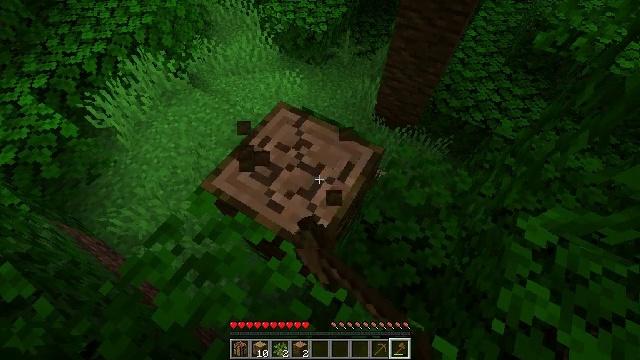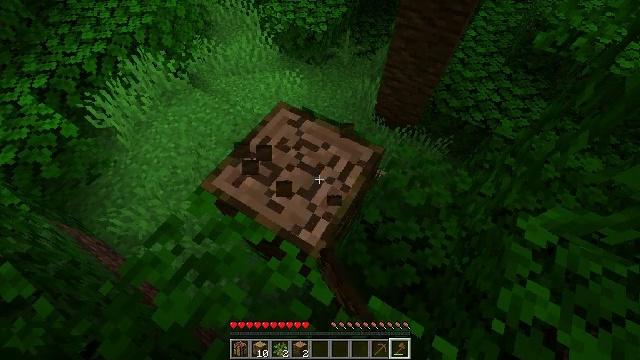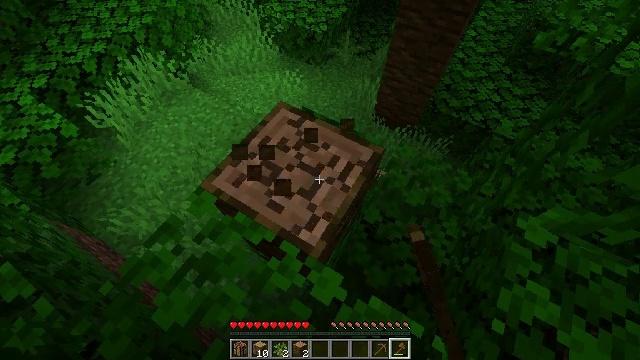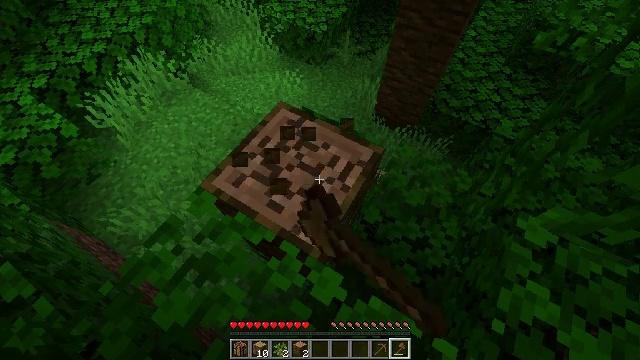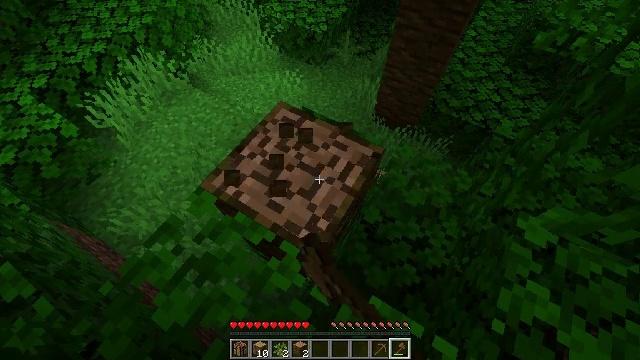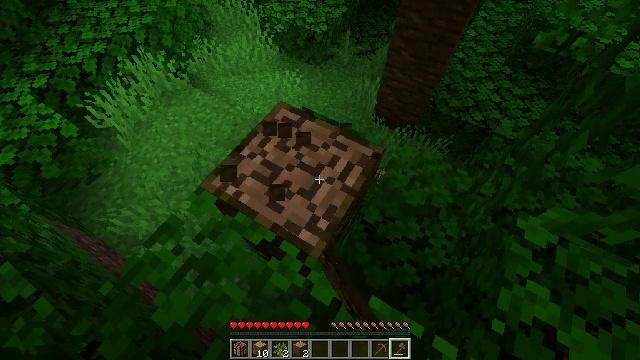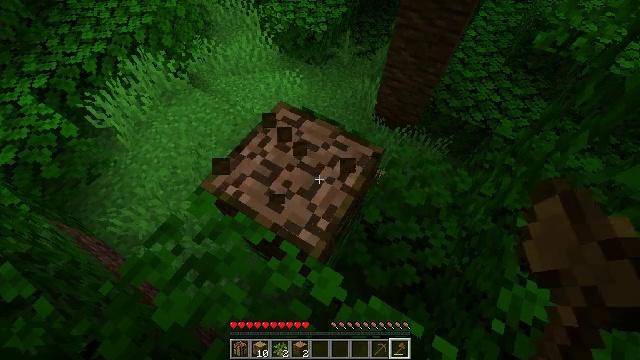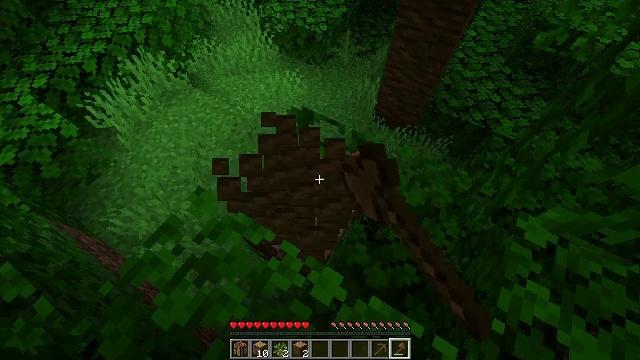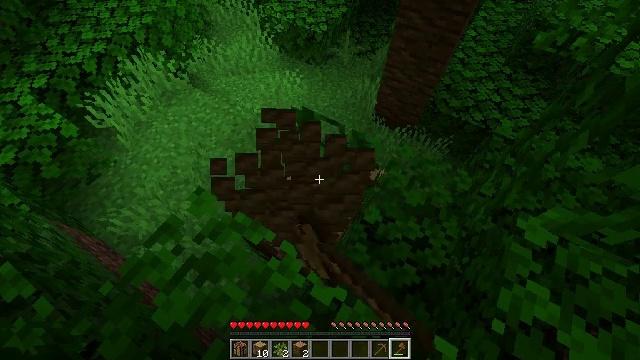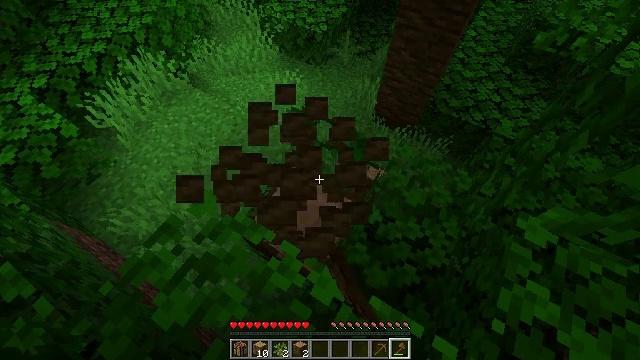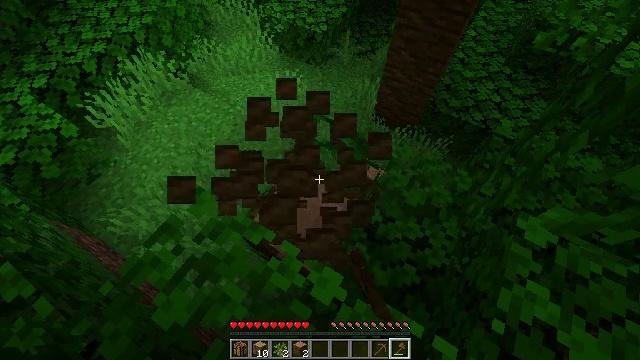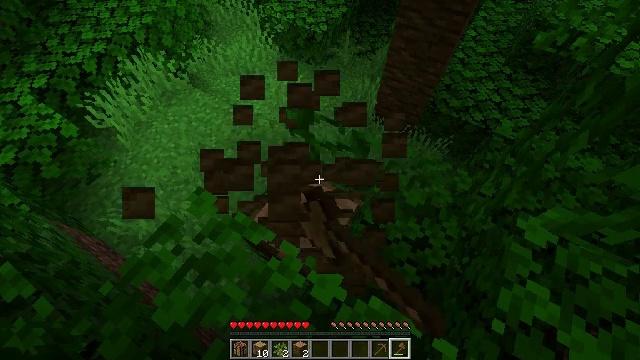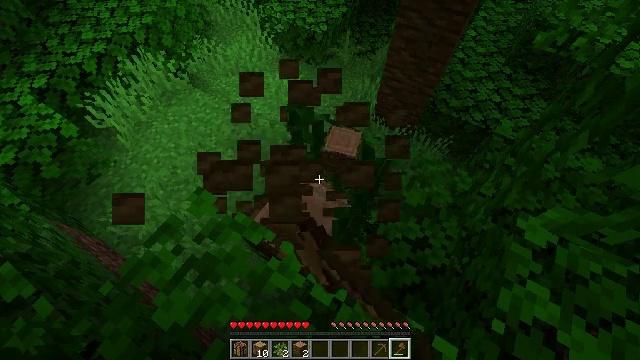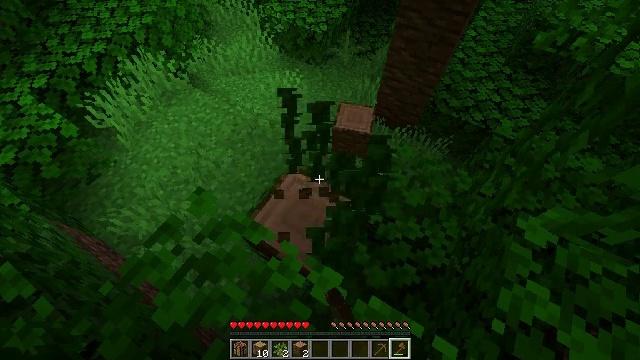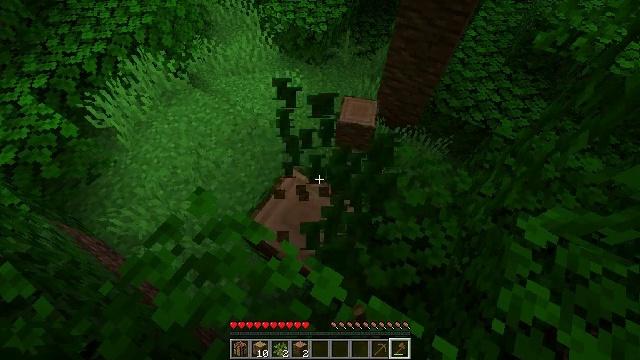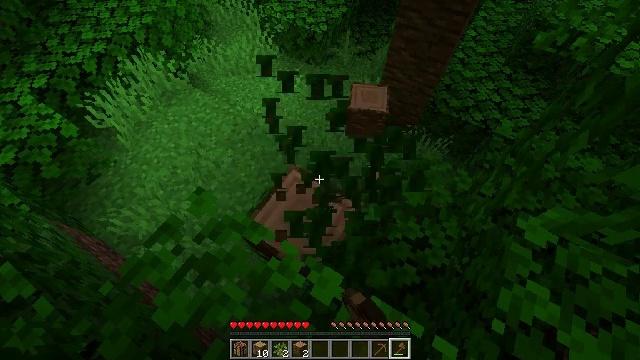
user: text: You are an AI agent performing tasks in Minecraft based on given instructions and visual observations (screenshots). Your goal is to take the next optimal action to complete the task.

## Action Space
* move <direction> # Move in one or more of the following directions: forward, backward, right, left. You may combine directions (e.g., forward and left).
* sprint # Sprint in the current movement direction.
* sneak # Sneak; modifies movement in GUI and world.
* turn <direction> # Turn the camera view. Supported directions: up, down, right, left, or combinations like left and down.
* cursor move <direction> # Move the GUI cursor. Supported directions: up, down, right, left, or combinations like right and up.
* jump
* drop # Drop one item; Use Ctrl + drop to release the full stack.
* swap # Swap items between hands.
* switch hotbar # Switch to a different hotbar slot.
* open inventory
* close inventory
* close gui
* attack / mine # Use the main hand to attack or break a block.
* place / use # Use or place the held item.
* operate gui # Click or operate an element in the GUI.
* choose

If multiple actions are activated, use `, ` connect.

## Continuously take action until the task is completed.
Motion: motion action
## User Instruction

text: Break the jungle log to gather wood.
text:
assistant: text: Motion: attack / mine
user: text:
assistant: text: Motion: attack / mine
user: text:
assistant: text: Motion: attack / mine
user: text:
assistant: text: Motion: attack / mine
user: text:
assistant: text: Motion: attack / mine
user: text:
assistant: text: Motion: attack / mine
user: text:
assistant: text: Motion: attack / mine
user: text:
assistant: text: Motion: attack / mine
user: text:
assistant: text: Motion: attack / mine
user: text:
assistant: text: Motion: attack / mine
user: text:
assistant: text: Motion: attack / mine
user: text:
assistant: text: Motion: attack / mine
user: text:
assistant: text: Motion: attack / mine
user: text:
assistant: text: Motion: attack / mine
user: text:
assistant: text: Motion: attack / mine
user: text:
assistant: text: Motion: attack / mine
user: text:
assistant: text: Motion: attack / mine
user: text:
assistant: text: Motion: turn left and down, attack / mine
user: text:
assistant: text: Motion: attack / mine
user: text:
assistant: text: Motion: attack / mine
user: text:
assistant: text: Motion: attack / mine
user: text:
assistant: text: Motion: attack / mine
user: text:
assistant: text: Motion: attack / mine
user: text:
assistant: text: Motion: attack / mine
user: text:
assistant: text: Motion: attack / mine
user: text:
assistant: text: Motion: attack / mine
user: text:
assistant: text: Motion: attack / mine
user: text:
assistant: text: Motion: attack / mine
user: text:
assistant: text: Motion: attack / mine
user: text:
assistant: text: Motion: attack / mine